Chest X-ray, PA view. Patient: 6 years old, sex M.
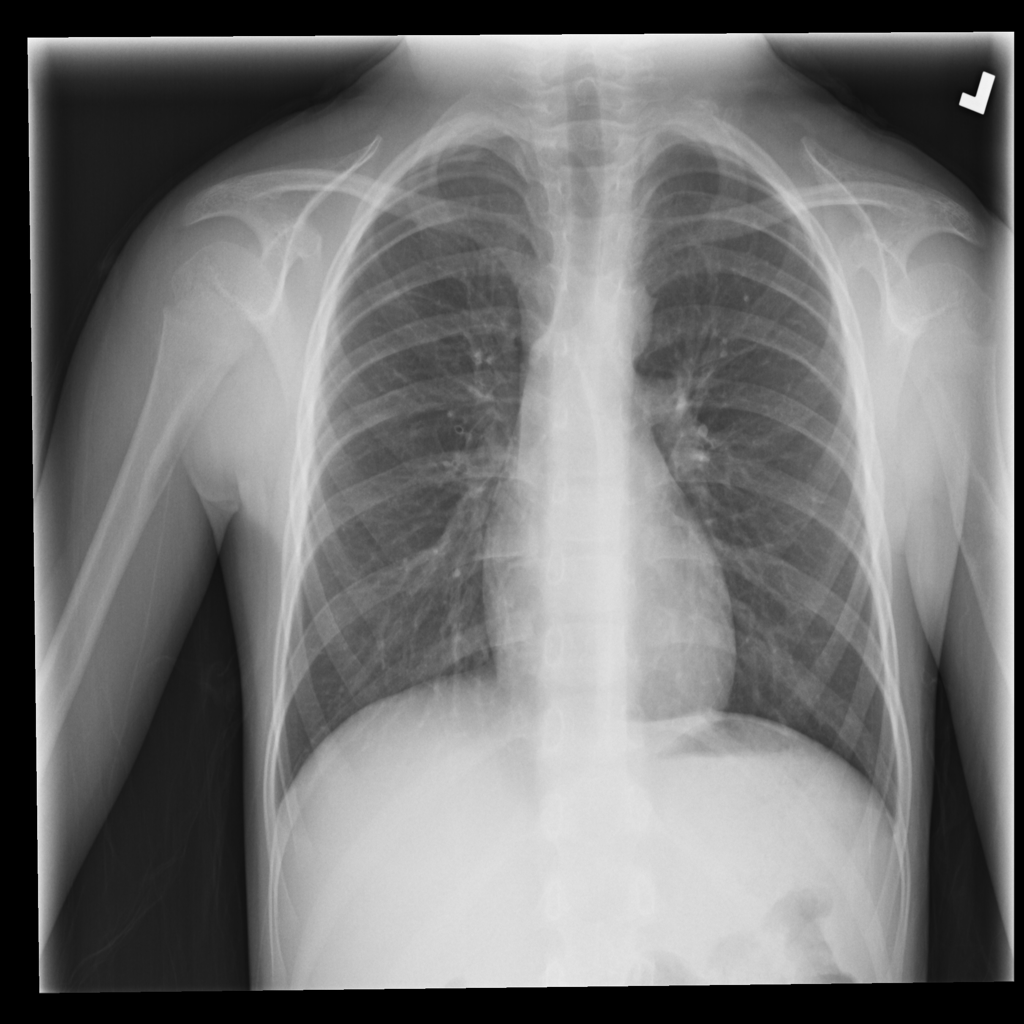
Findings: No Finding